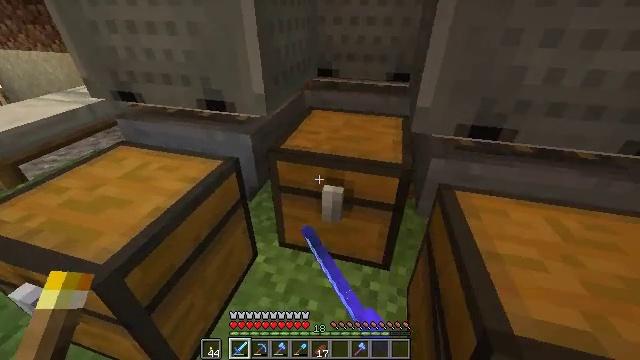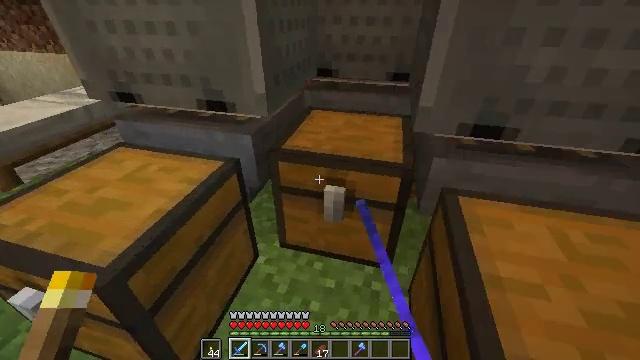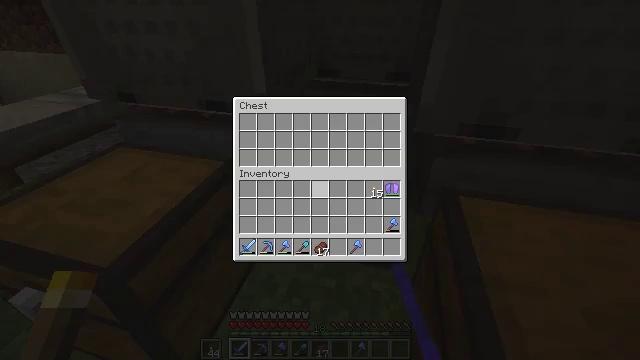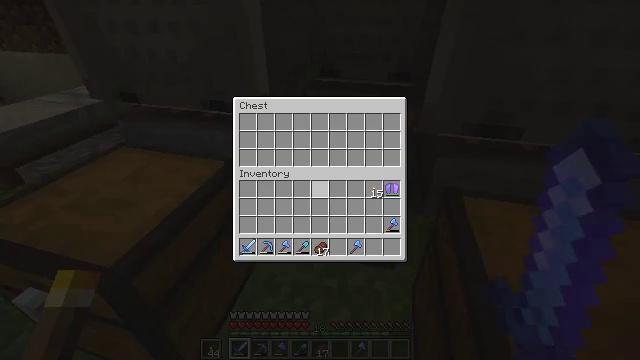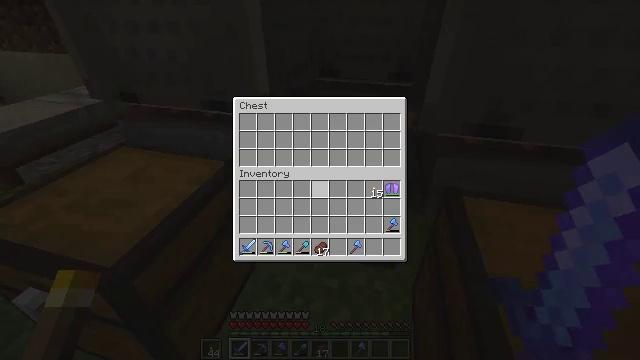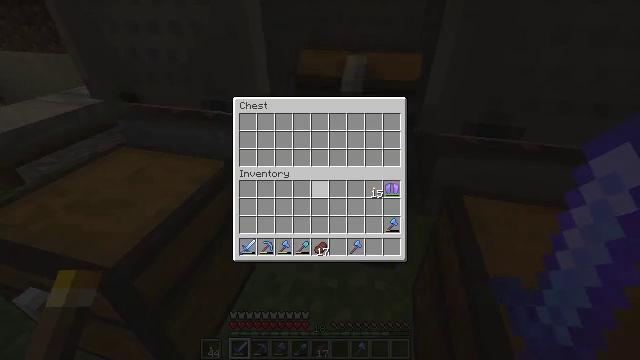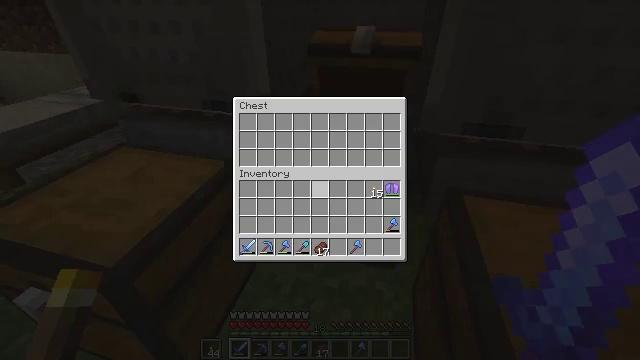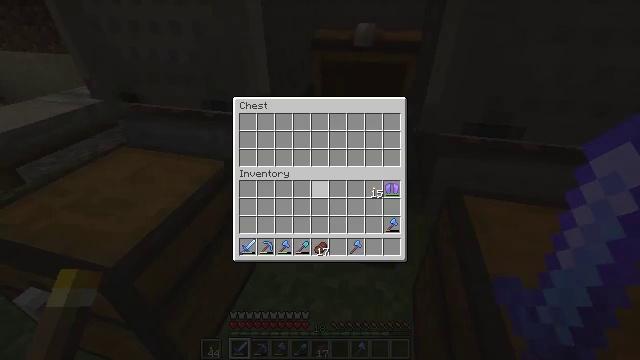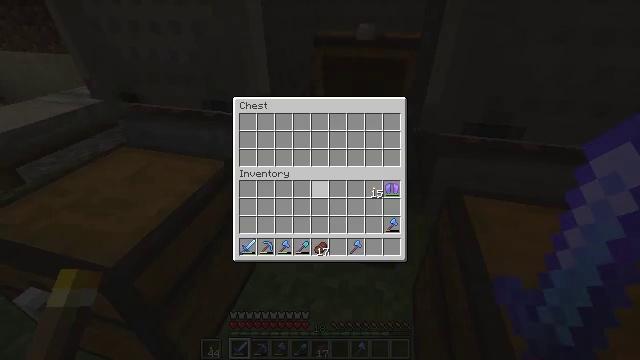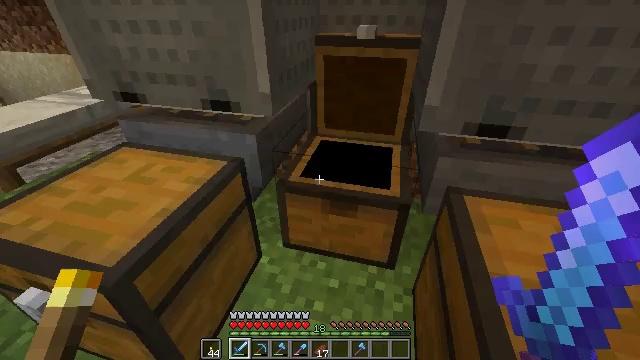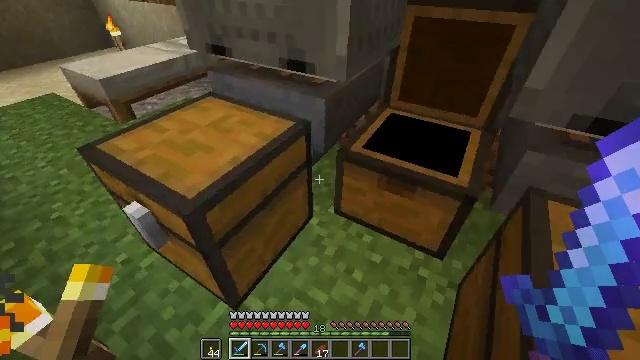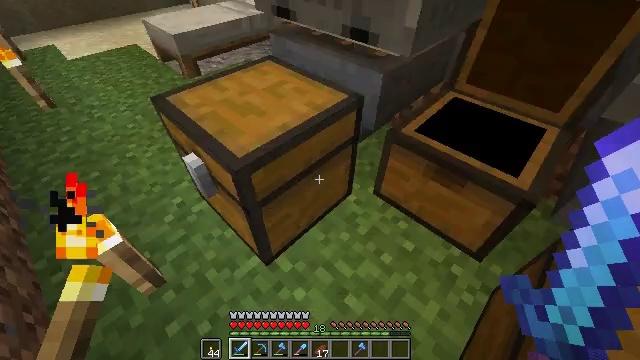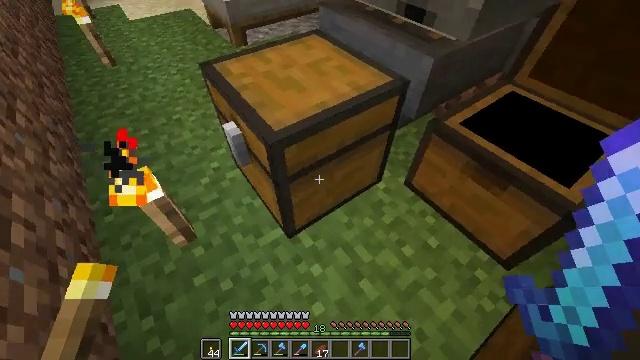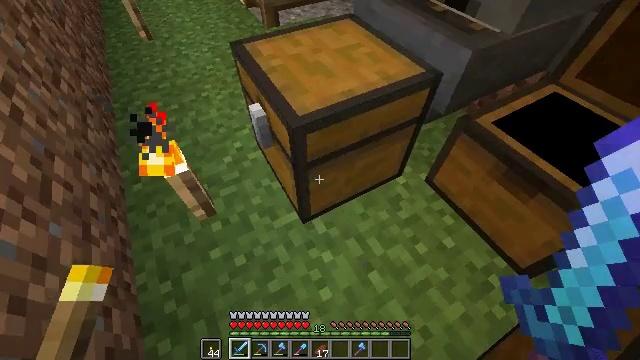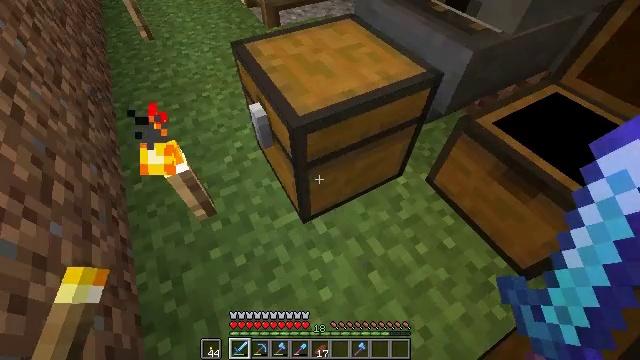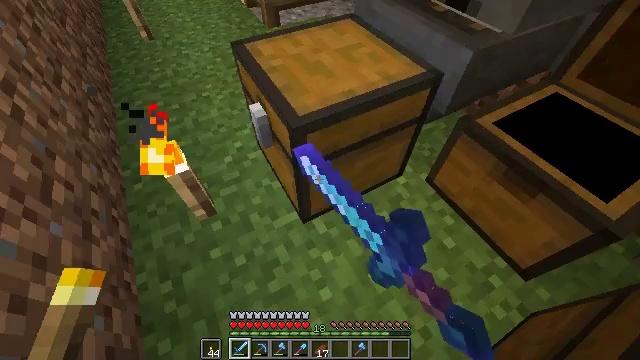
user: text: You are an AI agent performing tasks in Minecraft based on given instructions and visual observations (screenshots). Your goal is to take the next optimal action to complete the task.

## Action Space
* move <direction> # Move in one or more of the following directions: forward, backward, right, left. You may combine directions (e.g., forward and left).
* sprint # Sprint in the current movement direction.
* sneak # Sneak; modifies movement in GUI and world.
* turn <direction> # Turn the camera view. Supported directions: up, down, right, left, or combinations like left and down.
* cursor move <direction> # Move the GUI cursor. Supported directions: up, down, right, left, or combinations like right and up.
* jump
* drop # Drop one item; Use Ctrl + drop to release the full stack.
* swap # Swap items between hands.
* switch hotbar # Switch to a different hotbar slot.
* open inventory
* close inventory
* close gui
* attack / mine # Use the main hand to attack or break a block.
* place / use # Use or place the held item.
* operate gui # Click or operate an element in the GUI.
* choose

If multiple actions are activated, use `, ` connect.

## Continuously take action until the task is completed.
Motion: motion action
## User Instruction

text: Gather the shulker box for storage.
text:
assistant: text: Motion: no_op
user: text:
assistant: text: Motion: open gui
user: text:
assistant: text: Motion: no_op
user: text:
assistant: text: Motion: no_op
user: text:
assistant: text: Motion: no_op
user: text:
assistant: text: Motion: no_op
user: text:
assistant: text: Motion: no_op
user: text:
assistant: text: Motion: no_op
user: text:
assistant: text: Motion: no_op
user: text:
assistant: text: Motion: turn left and down, close gui
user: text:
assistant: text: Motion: turn left and down
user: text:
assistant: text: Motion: turn left and down
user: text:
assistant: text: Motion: turn left and down
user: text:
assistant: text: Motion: use / place
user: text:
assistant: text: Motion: use / place
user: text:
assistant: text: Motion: use / place
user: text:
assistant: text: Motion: no_op
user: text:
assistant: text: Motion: turn right
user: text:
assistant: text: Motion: open gui
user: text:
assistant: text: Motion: no_op
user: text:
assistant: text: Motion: turn right and up, close gui
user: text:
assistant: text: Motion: turn right and up
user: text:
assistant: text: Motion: turn right and up
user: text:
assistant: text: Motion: turn right and down
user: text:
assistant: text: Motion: turn right
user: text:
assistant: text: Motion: move right, turn right and up
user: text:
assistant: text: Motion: move forward and move right, turn right and up
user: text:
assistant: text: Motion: move forward and move right, sprint, turn right and up
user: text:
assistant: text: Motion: move forward and move right, sprint, turn up
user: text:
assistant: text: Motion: move forward and move right, sprint, turn left and up